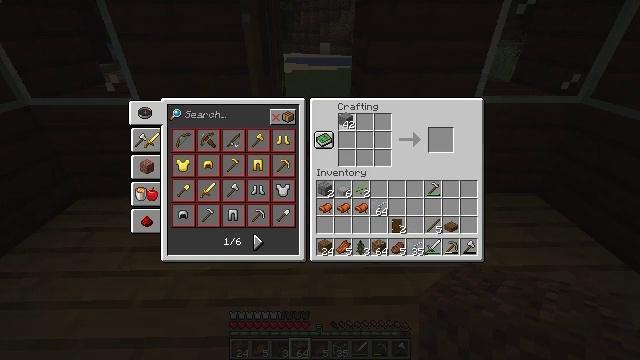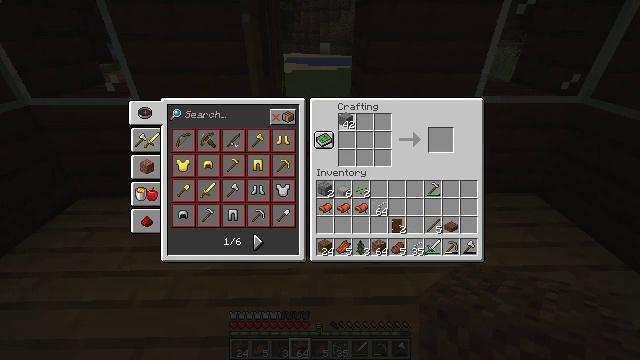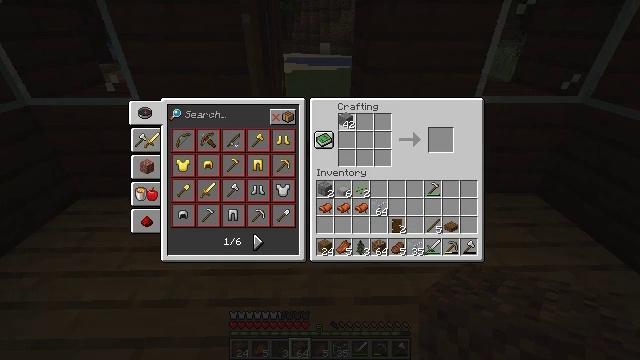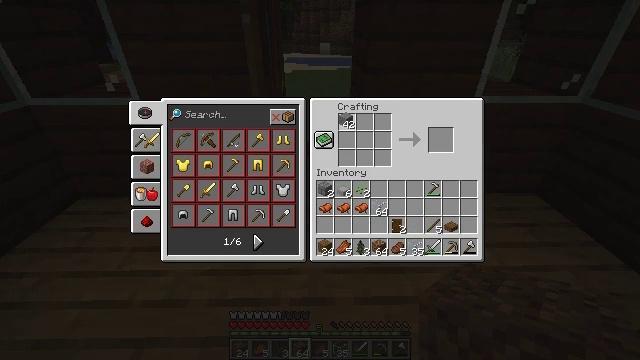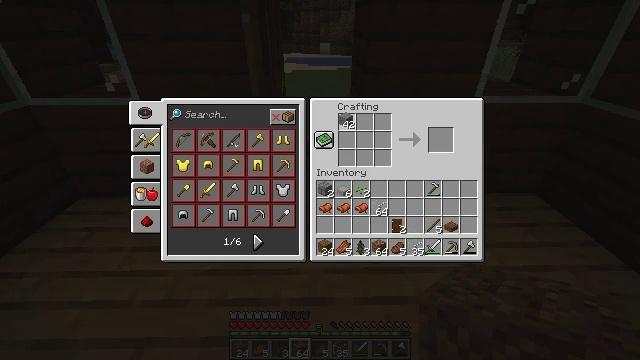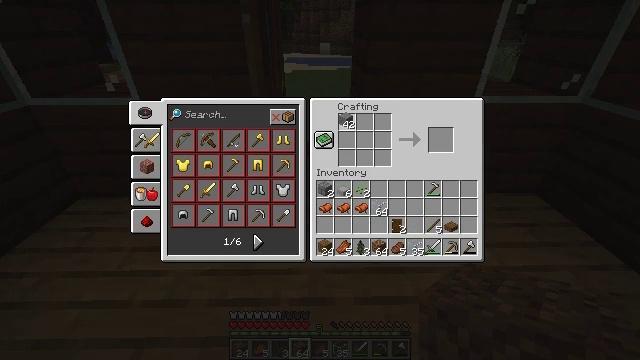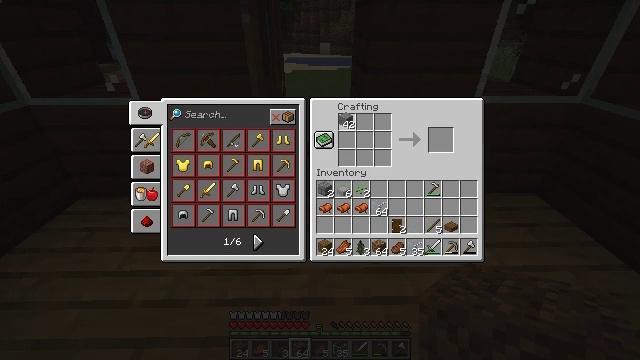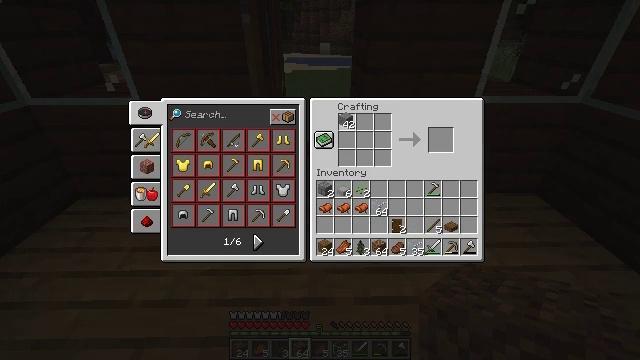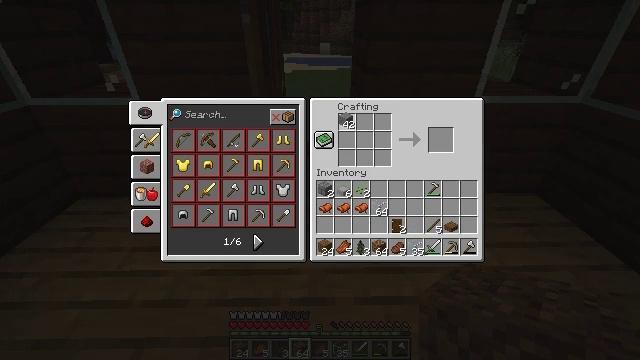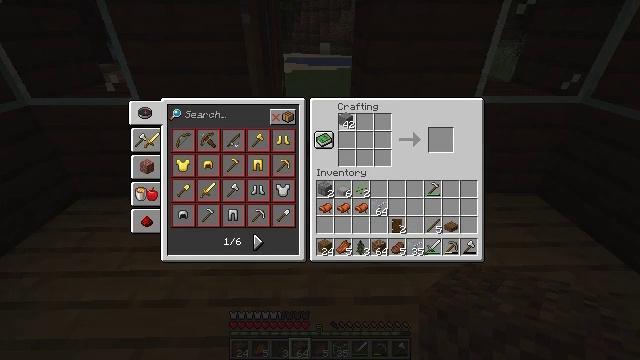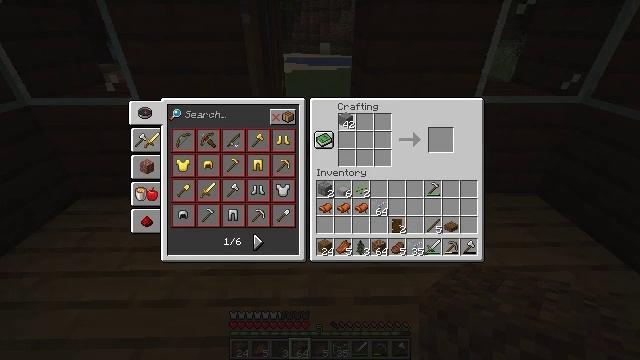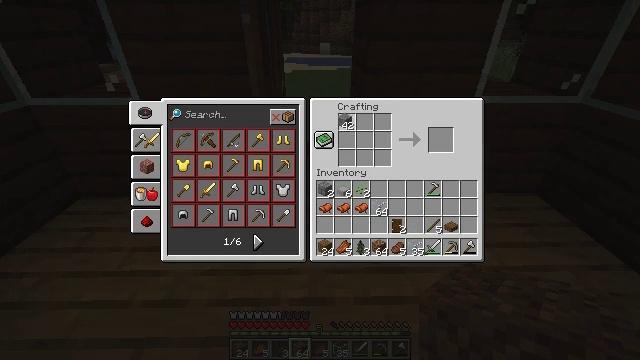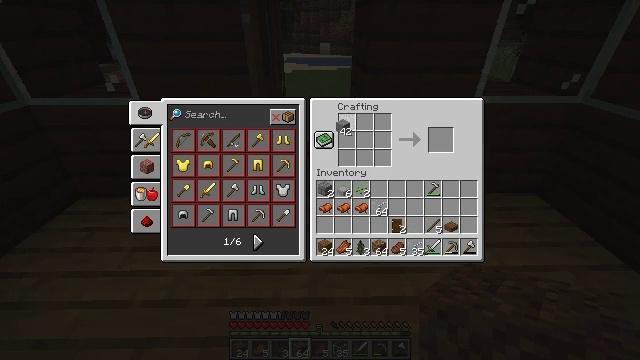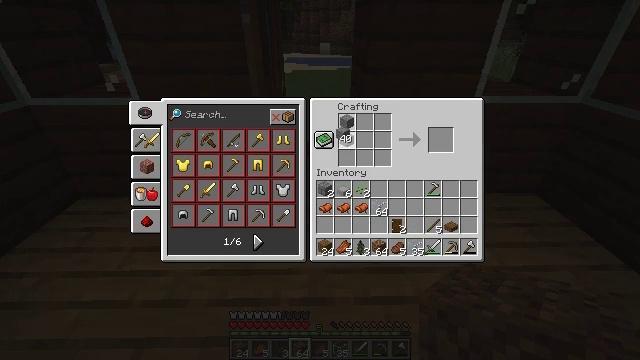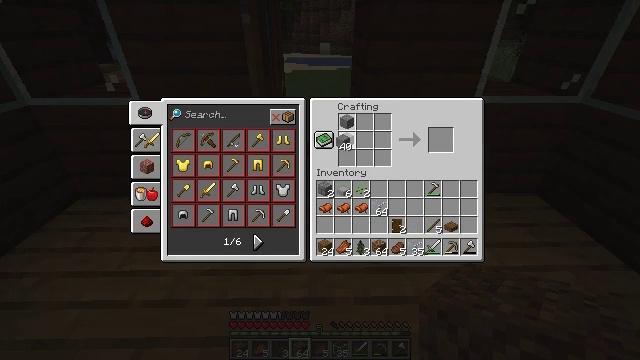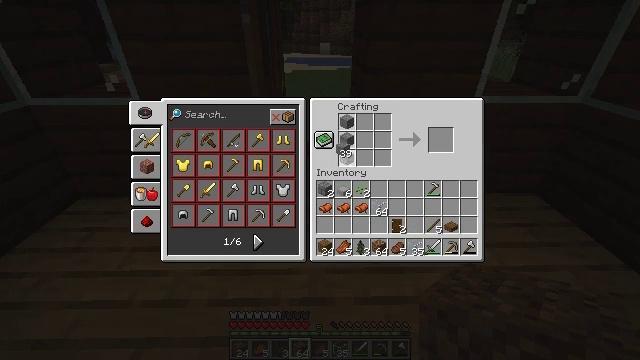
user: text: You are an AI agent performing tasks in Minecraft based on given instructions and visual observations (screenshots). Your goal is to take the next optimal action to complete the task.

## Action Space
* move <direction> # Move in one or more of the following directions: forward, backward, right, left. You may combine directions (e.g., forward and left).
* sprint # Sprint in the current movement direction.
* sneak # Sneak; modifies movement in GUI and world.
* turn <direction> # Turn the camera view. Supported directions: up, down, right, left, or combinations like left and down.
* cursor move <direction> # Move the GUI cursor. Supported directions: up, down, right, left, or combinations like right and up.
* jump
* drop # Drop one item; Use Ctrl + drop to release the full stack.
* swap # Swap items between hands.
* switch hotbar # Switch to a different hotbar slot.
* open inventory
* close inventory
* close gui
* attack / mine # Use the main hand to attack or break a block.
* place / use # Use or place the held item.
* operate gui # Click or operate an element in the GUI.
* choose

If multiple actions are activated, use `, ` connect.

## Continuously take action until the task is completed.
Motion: motion action
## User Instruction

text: Create stone stairs using stone.
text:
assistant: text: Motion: no_op
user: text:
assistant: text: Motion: no_op
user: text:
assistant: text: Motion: no_op
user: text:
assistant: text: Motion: no_op
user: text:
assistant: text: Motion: no_op
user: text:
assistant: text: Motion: no_op
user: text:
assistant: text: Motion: no_op
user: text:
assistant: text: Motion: no_op
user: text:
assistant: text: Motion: no_op
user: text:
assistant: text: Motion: choose
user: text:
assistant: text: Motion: choose
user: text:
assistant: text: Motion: choose
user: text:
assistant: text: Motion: cursor move down, choose
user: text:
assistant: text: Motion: cursor move down, choose
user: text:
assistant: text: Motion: cursor move down, choose
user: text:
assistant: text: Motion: choose
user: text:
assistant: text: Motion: choose
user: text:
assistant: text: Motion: choose
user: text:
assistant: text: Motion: choose
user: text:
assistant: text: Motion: choose
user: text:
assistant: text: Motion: cursor move right, choose
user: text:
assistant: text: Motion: cursor move right, choose
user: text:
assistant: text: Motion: choose
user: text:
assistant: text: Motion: choose
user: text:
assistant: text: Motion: choose
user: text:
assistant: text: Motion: choose
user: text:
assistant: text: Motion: choose
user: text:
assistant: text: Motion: choose
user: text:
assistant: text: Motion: choose
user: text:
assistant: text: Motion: cursor move left, choose